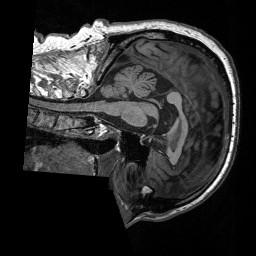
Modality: T1w
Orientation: sagittal
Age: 54
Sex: male
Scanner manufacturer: siemens
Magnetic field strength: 3 T
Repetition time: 2.4 s
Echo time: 0.00226 s